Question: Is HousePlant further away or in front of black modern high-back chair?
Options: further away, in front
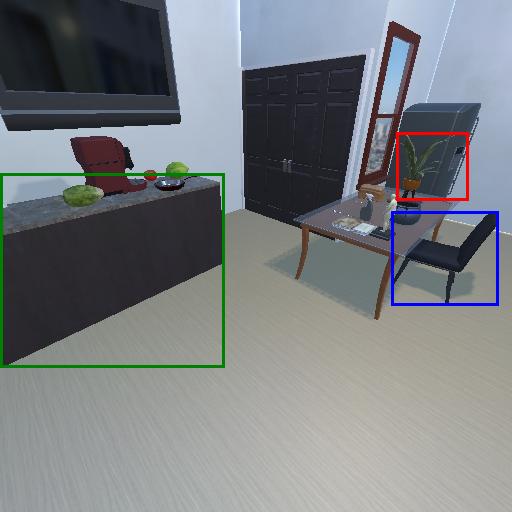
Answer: further away